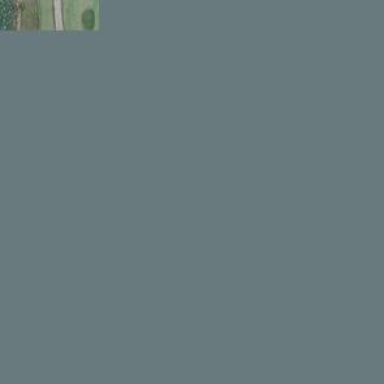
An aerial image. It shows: Path on bridge over golf course.